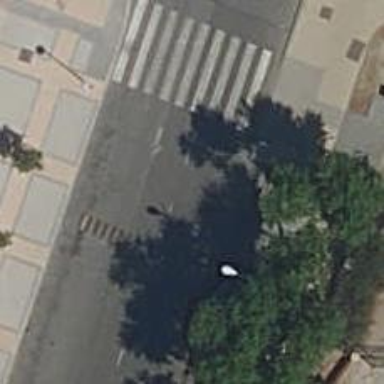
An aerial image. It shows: Traffic hump for calming the traffic.